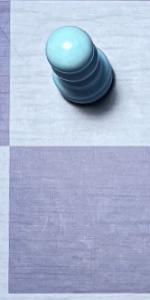
Label: Empty